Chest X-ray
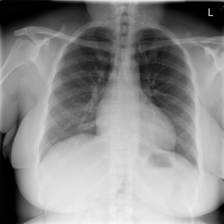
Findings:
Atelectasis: negative
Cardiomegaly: negative
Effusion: negative
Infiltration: negative
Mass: negative
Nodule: negative
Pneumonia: negative
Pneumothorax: negative
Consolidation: negative
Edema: negative
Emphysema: negative
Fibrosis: negative
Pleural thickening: negative
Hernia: negative